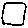
Label: square